Question: On our Magento 1.5.0.1 I wrote a PHP script to update all of our product meta titles to be based on the name and SKU of each product. The script is run by calling PHP via SSH.
After running the script I noticed in our M2E Pro (the eBay syncing module) that every single product appears to have become disabled.

Looking at the actual products they aren't disabled, so it appears my script is somehow faking the event.
Out of our 3,000+ products, though, one of them was disabled and subsequently M2E Pro removed the listing from eBay.
Here is my script:
'''
<?php
set_time_limit(0);
define('MAGENTO', "/home/discount/public_html");
require_once MAGENTO . '/app/Mage.php';
error_reporting(E_ALL);
ini_set('display_errors', '1');
umask(0);
Mage::app()->setCurrentStore(Mage_Core_Model_App::ADMIN_STORE_ID);
$storeId = Mage::app()->getStore('default')->getId();
$products = Mage::getModel('catalog/product')
->getCollection()
->addAttributeToSelect('sku')
->addAttributeToSelect('name')
->addAttributeToSelect('meta_title');
$total = count($products);
$count = 1;
foreach ($products as $product)
{
$mt = sprintf("%s [%s]", $product->getName(), $product->getSku());
$sku = $product->getSku();
if ($product->getMetaTitle() != $mt)
{
$percent = $count / $total;
echo $sku." ".$percent."
";
$product->setMetaTitle($mt);
$product->save();
}
}
?>
'''
I'd like to know what I need to do to my script to make it correctly update the meta title without causing odd events?
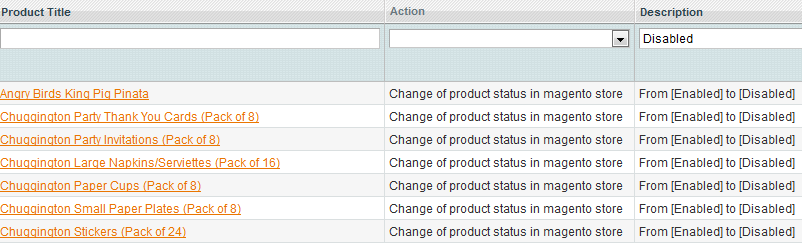
Answer: Stab in the dark here, but it's a good chance the M2E extension has an event listener setup for model/product saves, and in that event listener does things depending on product state.
By itself this isn't a problem, but when you load an EAV model via its collection it loads the bare minimum of attributes. Since you haven't explicitly loaded product status via 'addAttributeToSelect' this may be confusing the M2E extension. Trying adding the status attribute. If that doesn't work try 'addAttributeToSelect('*')' -- M2E may be checking other attributes as well to decide when to pull things.
Finally, when you load an EAV model via a collection their 'afterLoad' isn't called. It's possible the M2E extension (naively) assumes something that happens in 'afterLoad' will have happened, so you may want to call it explicitly for each product.
'''
$product->afterLoad();
'''
Short of that, you'll need to reverse engineer M2E to the point in the code where it's doing it's above logging and determine why it thinks it needs to disable a product. Since this is a commercial extension, I'd reach out to the developers. If you pay for something you deserve some level of support.